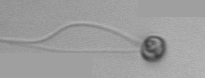
Label: flagellate